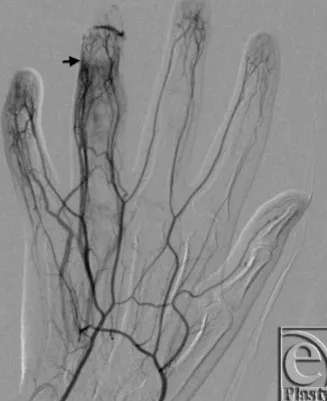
Resolution of previously seen thrombus and distal reperfusion following 24 hours of thrombolytic therapy (right).
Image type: radiology (x_ray)